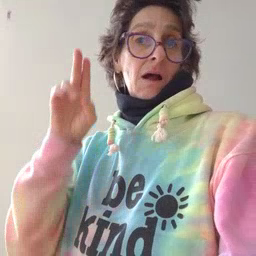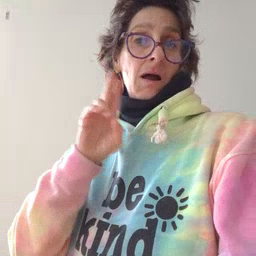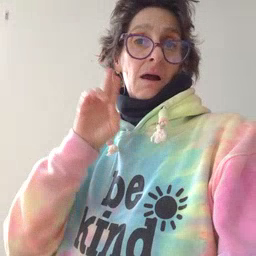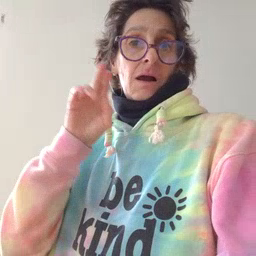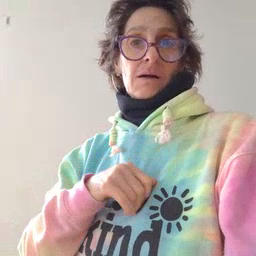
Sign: uncle